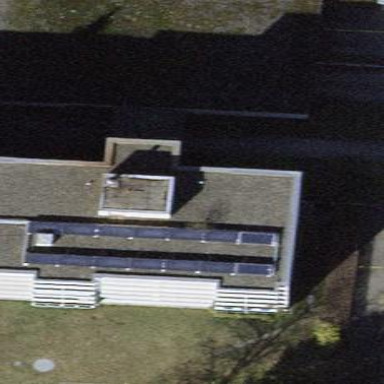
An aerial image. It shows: Apartment building with flat roof.